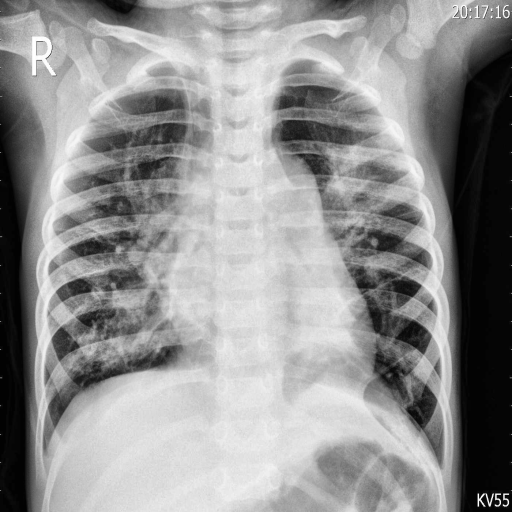
Finding: PNEUMONIA